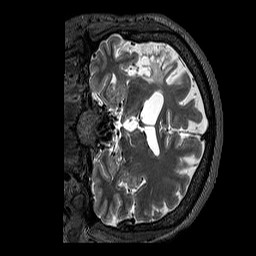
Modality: T2w
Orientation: coronal
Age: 41
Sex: male
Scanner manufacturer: siemens
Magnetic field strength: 3 T
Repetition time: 3.2 s
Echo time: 0.567 s